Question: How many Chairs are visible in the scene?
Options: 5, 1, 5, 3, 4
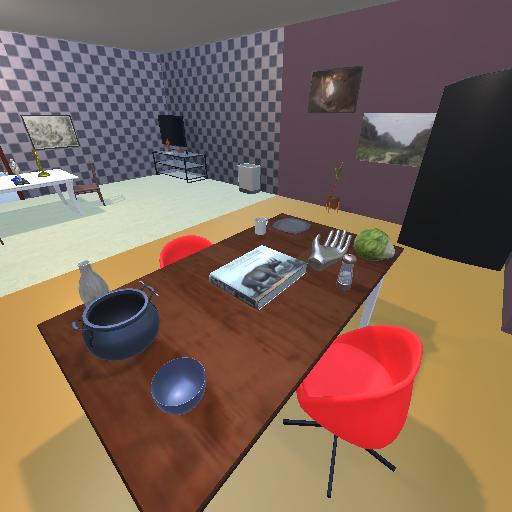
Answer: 5